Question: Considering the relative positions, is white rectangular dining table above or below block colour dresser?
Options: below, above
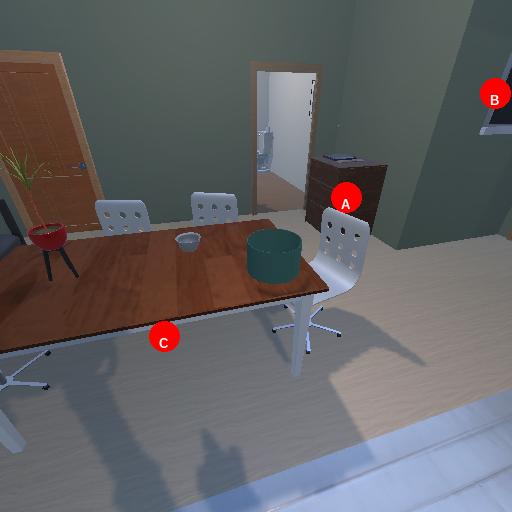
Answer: below